Field crop: tomato
Growth stage: 1
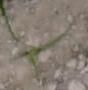
Species: cyperus